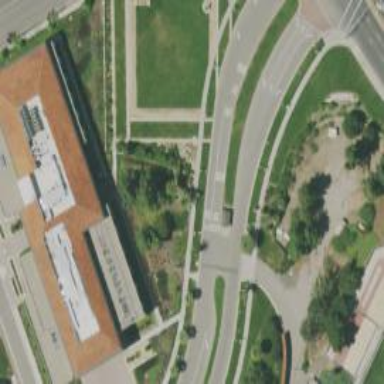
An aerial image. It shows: University building.